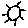
Label: sun